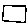
Label: square